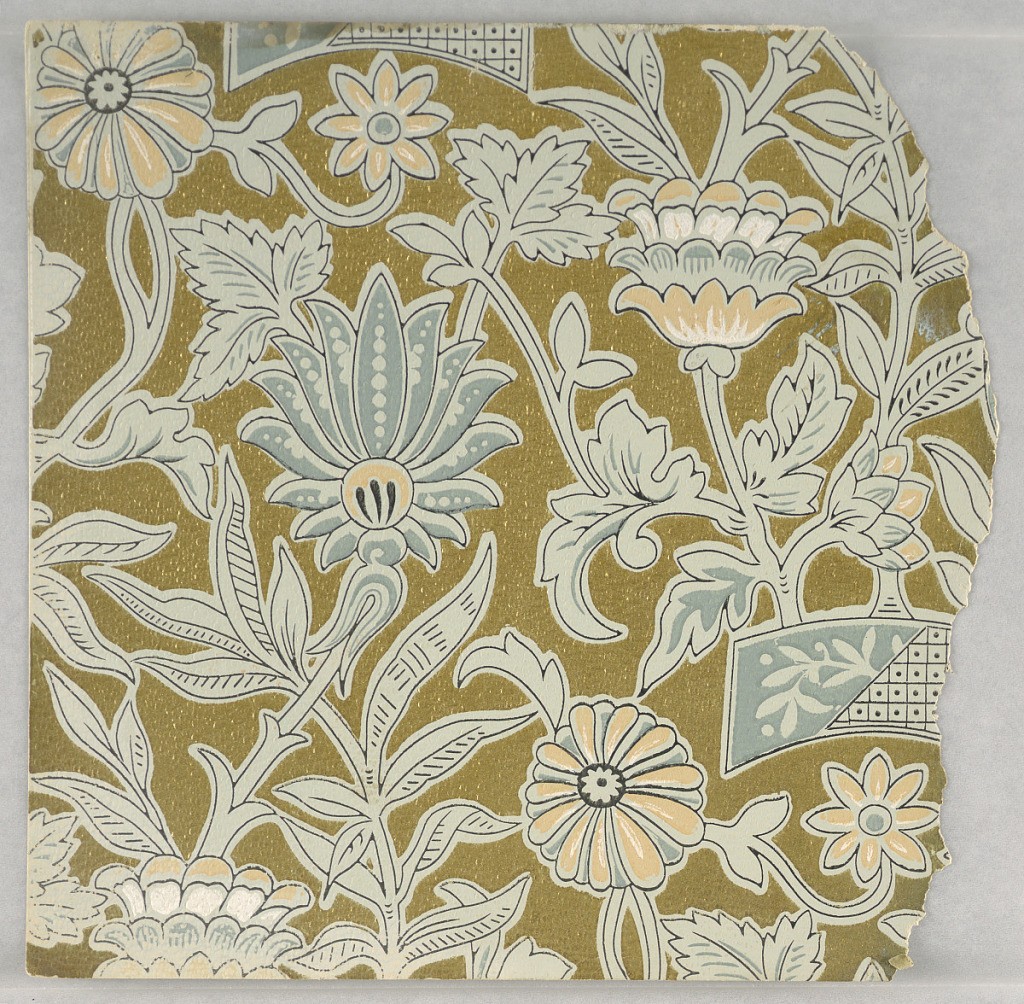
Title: Sidewall sample
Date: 1880–90
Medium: Machine-printed on paper
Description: Fragmentary wallpapers from sample book, including aesthetic-style and Anglo-Japanesque designs.

72 pages of samples.